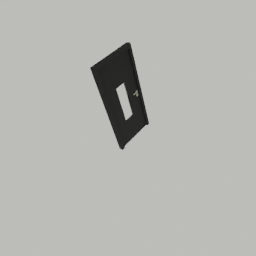
Label: architecture